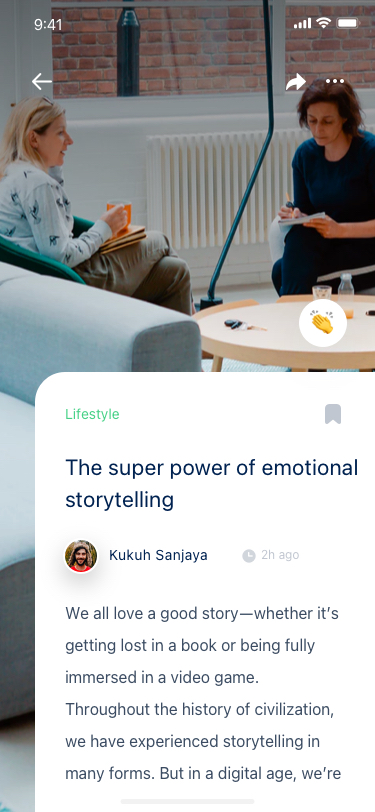
Text in this UI design:
The super power of emotional storytelling
Lifestyle
Kukuh Sanjaya
2h ago
👏
We all love a good story — whether it’s getting lost in a book or being fully immersed in a video game.
Throughout the history of civilization, we have experienced storytelling in many forms. But in a digital age, we’re now emotionally engaging with stories more than ever.